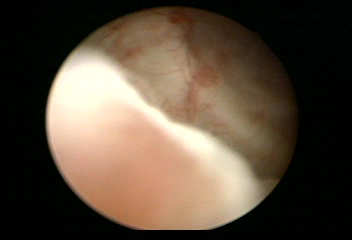
Modality: WLC
Class: Normal mucosa
Bladder cancer association: No